Question: >
<URL>
I basically have a 'NxN' (edit:N can be up to 80) matrix of double in MATLAB and I when to plot it as an array (I want to see the numbers) and some of the cells should be colored (the function to decide how I color my numbers is independent from the numbers).
I have thought of different ways to do that :
- create an grid as an image and overlay it with the text but the plot of MATLAB is going to be horrible as it will remove some pixels to resize the image (my matrix can be around '80x80').- Export to excel ? Don't know how I would color the cells though.
Any help ?
As an image is sometimes more helpful :

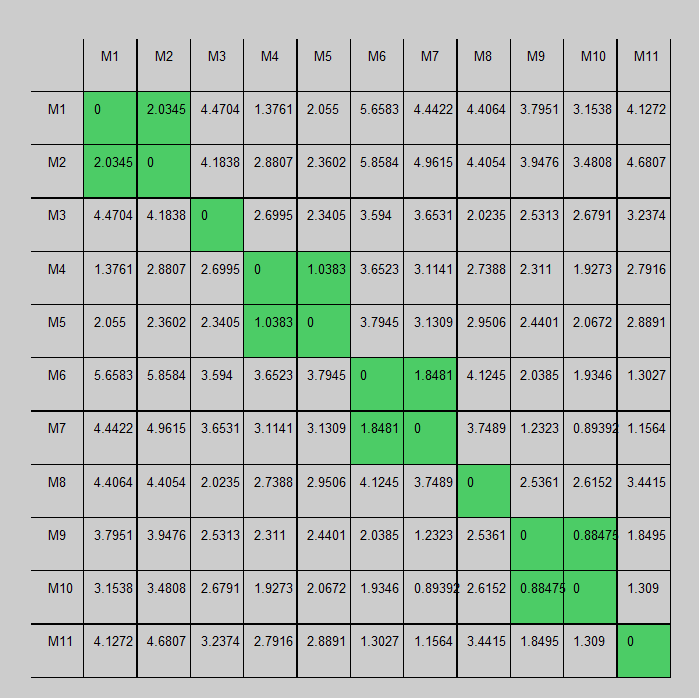
Answer: Consider the following code:
'''
%# matrix
M = rand(11,11);
[r c] = size(M);
%# text location and labels
[xloc yloc] = meshgrid(1:c,1:r);
xloc = xloc(:); yloc = yloc(:);
str = strtrim(cellstr( num2str(M(:),'%.3g') ));
xticklabels = cellstr( num2str((1:c)','M%d') );
yticklabels = cellstr( num2str((1:r)','M%d') );
%# plot colored cells
mask = M>0.9; %# or any other mask
h = imagesc(1:c, 1:r, ones(size(M)));
set(h, 'AlphaData',mask)
colormap(summer) %# colormap([0 1 0])
set(gca, 'Box','on', 'XAxisLocation','top', 'YDir','reverse', ...
'XLim',[0 c]+0.5, 'YLim',[0 r]+0.5, 'TickLength',[0 0], ...
'XTick',1:c, 'YTick',1:r, ...
'XTickLabel',xticklabels, 'YTickLabel',yticklabels, ...
'LineWidth',2, 'Color','none', ...
'FontWeight','bold', 'FontSize',8, 'DataAspectRatio',[1 1 1]);
%# plot grid
xv1 = repmat((2:c)-0.5, [2 1]); xv1(end+1,:) = NaN;
xv2 = repmat([0.5;c+0.5;NaN], [1 r-1]);
yv1 = repmat([0.5;r+0.5;NaN], [1 c-1]);
yv2 = repmat((2:r)-0.5, [2 1]); yv2(end+1,:) = NaN;
line([xv1(:);xv2(:)], [yv1(:);yv2(:)], 'Color','k', 'HandleVisibility','off')
%# plot text
text(xloc, yloc, str, 'FontSize',8, 'HorizontalAlignment','center');
'''

As you increase the size of the matrix, the text will eventually overlap...
---
## EDIT
Here is a way that works with larger matrices: we use an invisible figure, resize it to something big enough, and use a small font size (I used '2'):
'''
M = rand(80,80);
figure('visible','off')
set(gcf, 'Units','Pixels', 'Position', [0, 0, 10000, 10000], ...
'PaperPositionMode','Auto');
set(gca, 'units','normalized', 'position',[0.05 0.02 0.9 0.95])
%# ...
'''
Then at the end, export to file with a high resolution:
'''
%# ...
print -dpng -r600 file.png
'''
You can see the <URL>